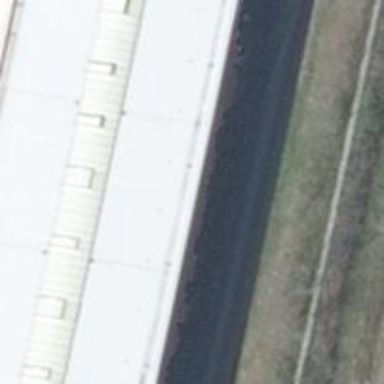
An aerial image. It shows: Railway switch.